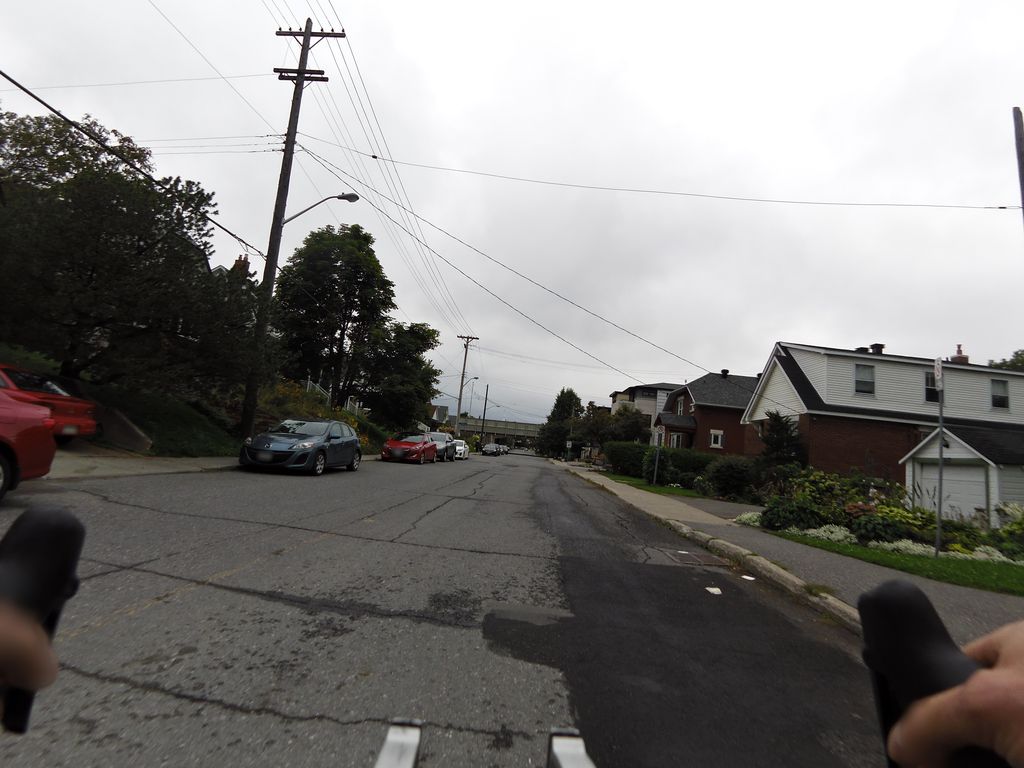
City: ottawa-gatineau